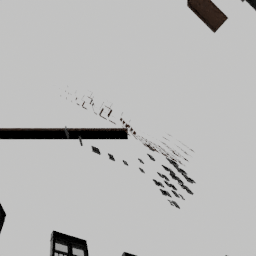
Label: architecture